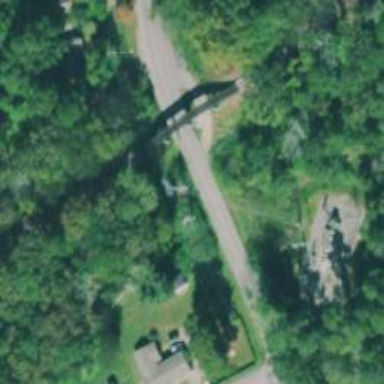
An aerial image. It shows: Preserved railway bridge.